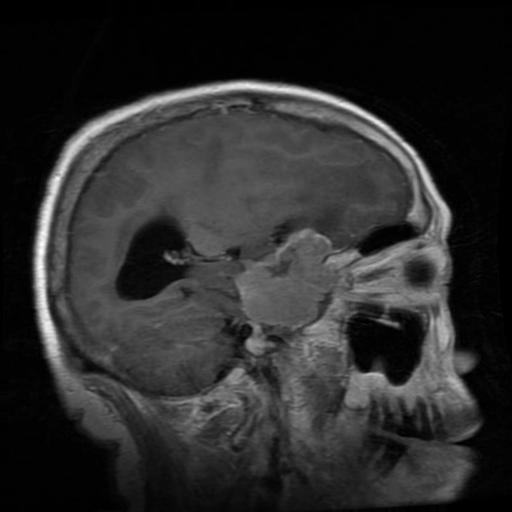
Label: meningioma